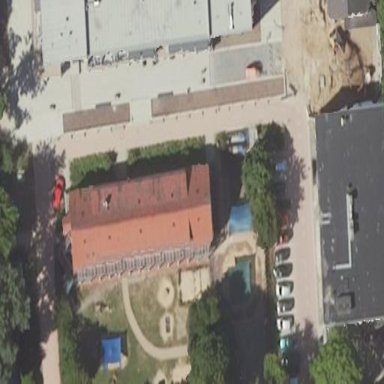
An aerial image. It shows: Kindergarten building.